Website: crate-barrel
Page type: newsletter-management
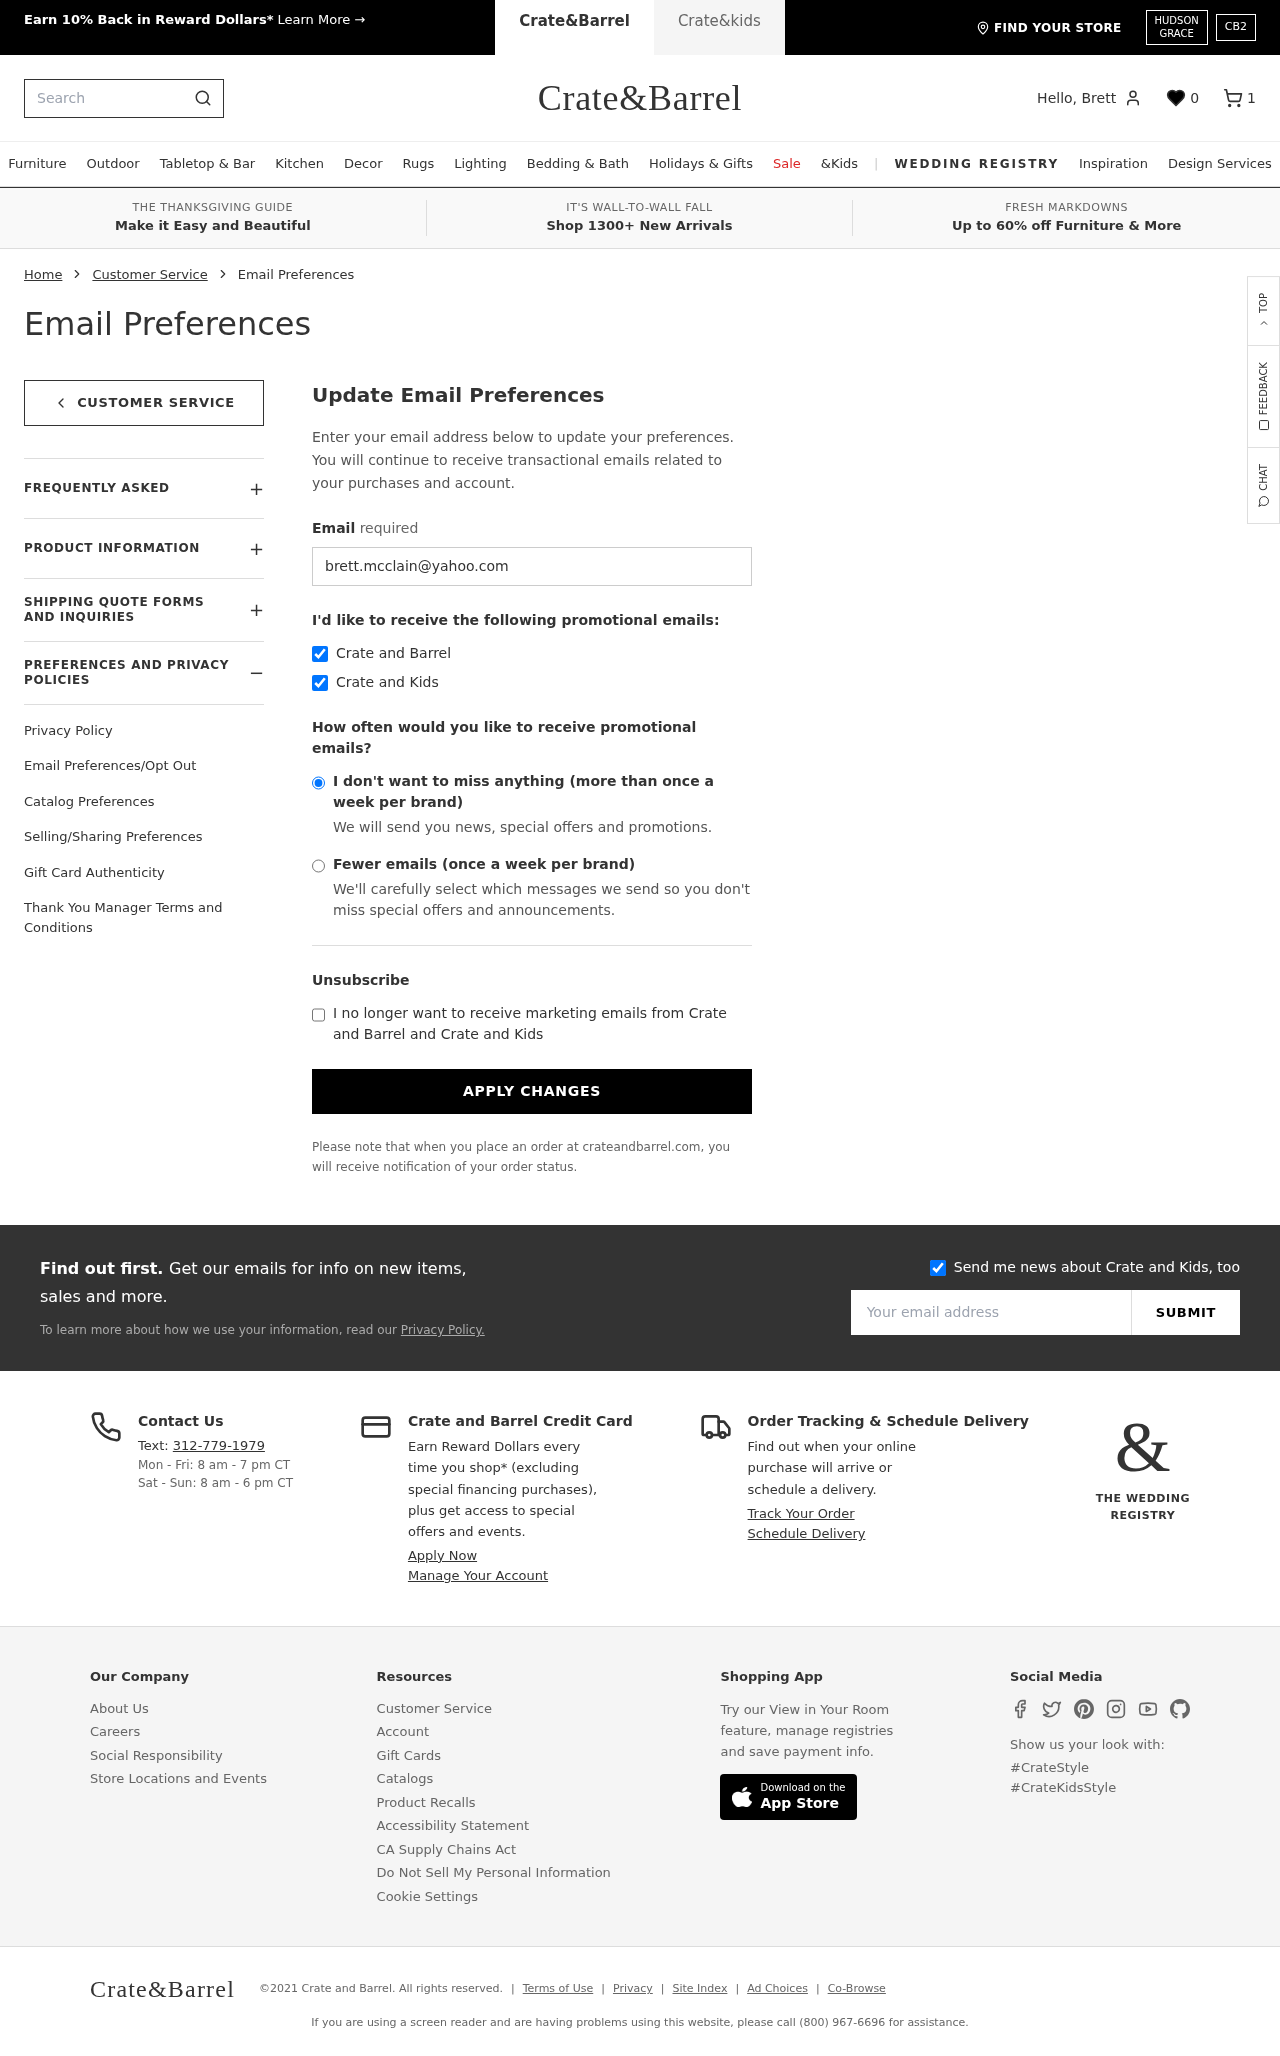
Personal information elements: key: PII_EMAIL
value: brett.mcclain@yahoo.com
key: PII_FIRSTNAME
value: Brett
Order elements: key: ORDER_NUM_ITEMS
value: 1
Search elements: key: HEADER_SEARCH
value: Search
Other elements: key: FAVORITES_COUNT
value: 0